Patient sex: M
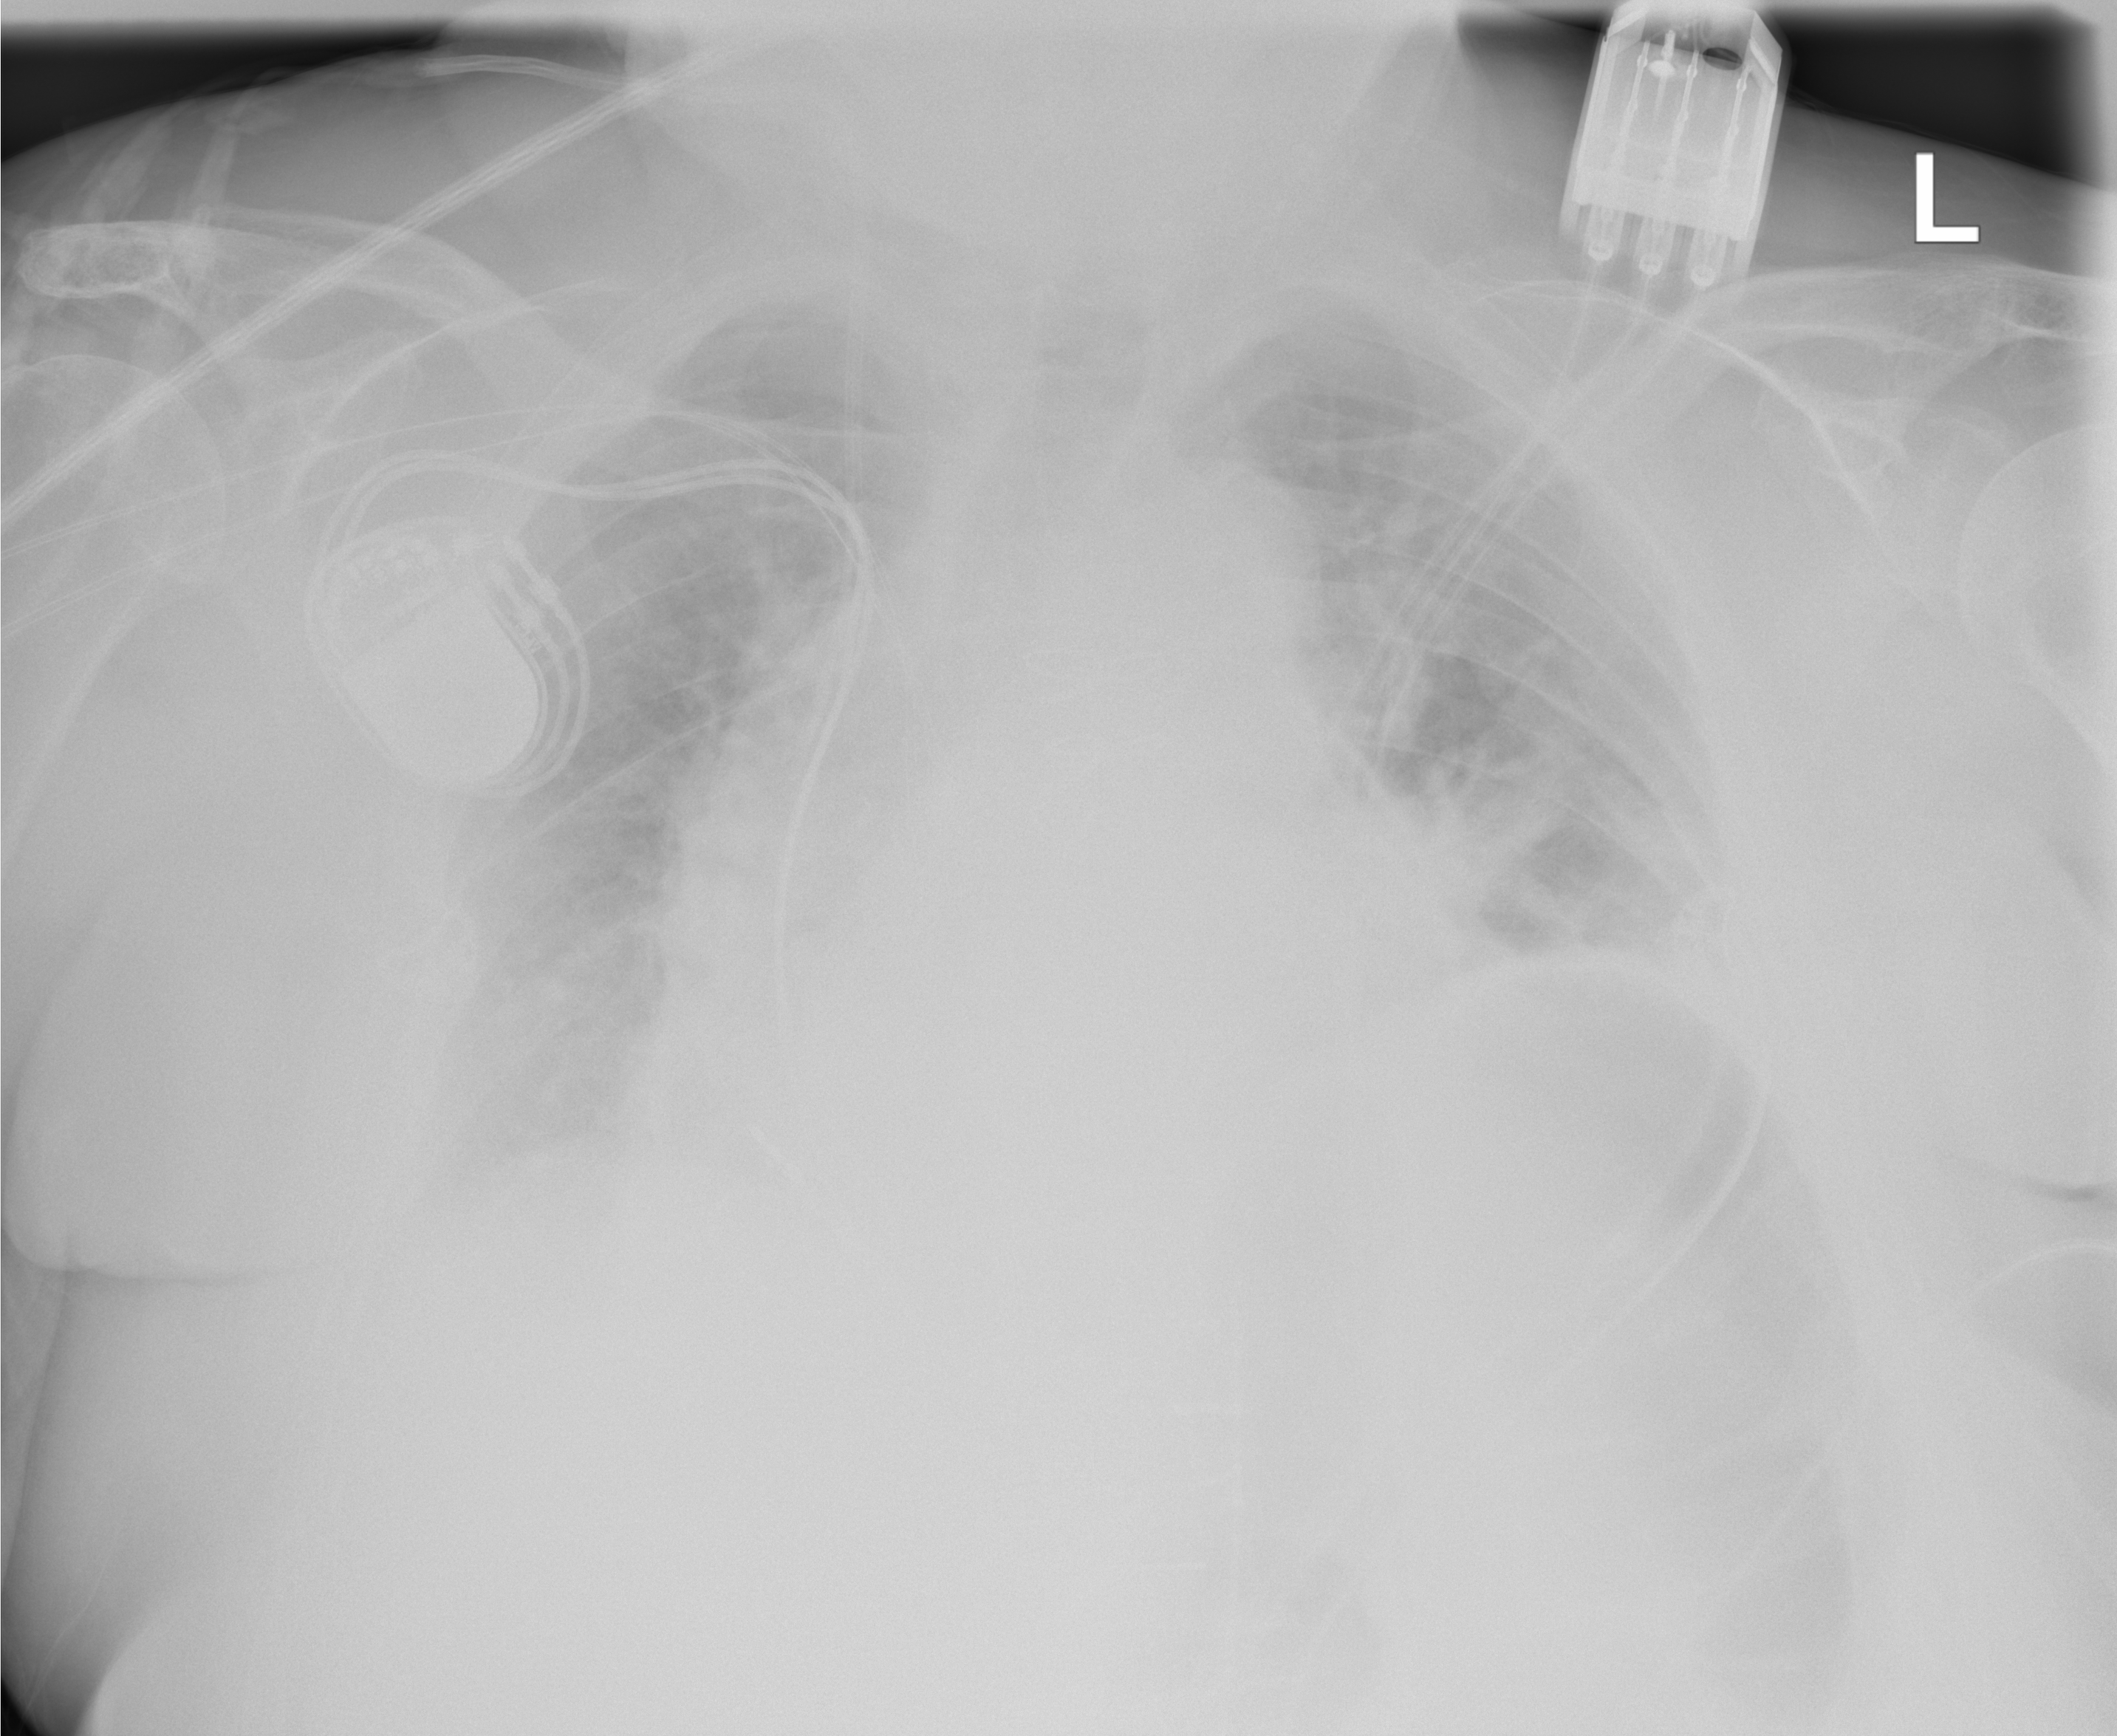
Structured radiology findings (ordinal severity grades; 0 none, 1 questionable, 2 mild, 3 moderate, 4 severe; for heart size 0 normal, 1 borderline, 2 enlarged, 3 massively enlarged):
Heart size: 2
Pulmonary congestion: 0
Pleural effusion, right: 1
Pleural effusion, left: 2
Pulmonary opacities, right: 0
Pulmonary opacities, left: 0
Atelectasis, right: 2
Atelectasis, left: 2